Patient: sex M, age 53
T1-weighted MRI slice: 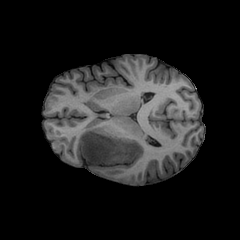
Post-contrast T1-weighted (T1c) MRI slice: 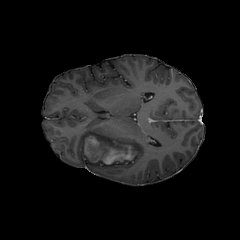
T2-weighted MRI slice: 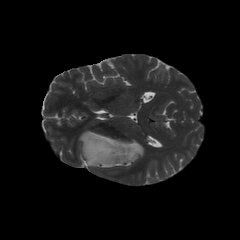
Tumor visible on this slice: yes
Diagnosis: Astrocytoma, IDH-mutant
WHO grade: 4